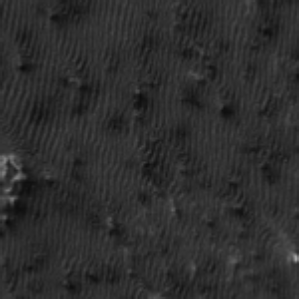
Label: frost